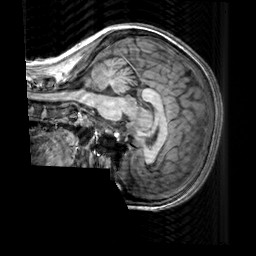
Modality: T1w
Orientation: sagittal
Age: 40
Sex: female
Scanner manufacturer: siemens
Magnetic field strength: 3 T
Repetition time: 2.3 s
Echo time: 0.00303 s